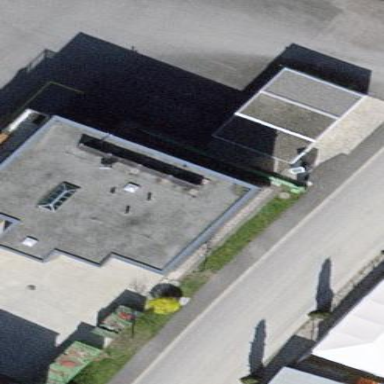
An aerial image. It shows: Industrial building.